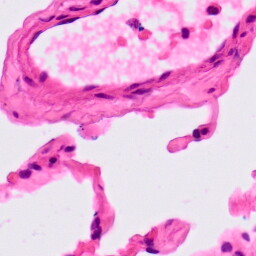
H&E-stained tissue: Lung